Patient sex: F
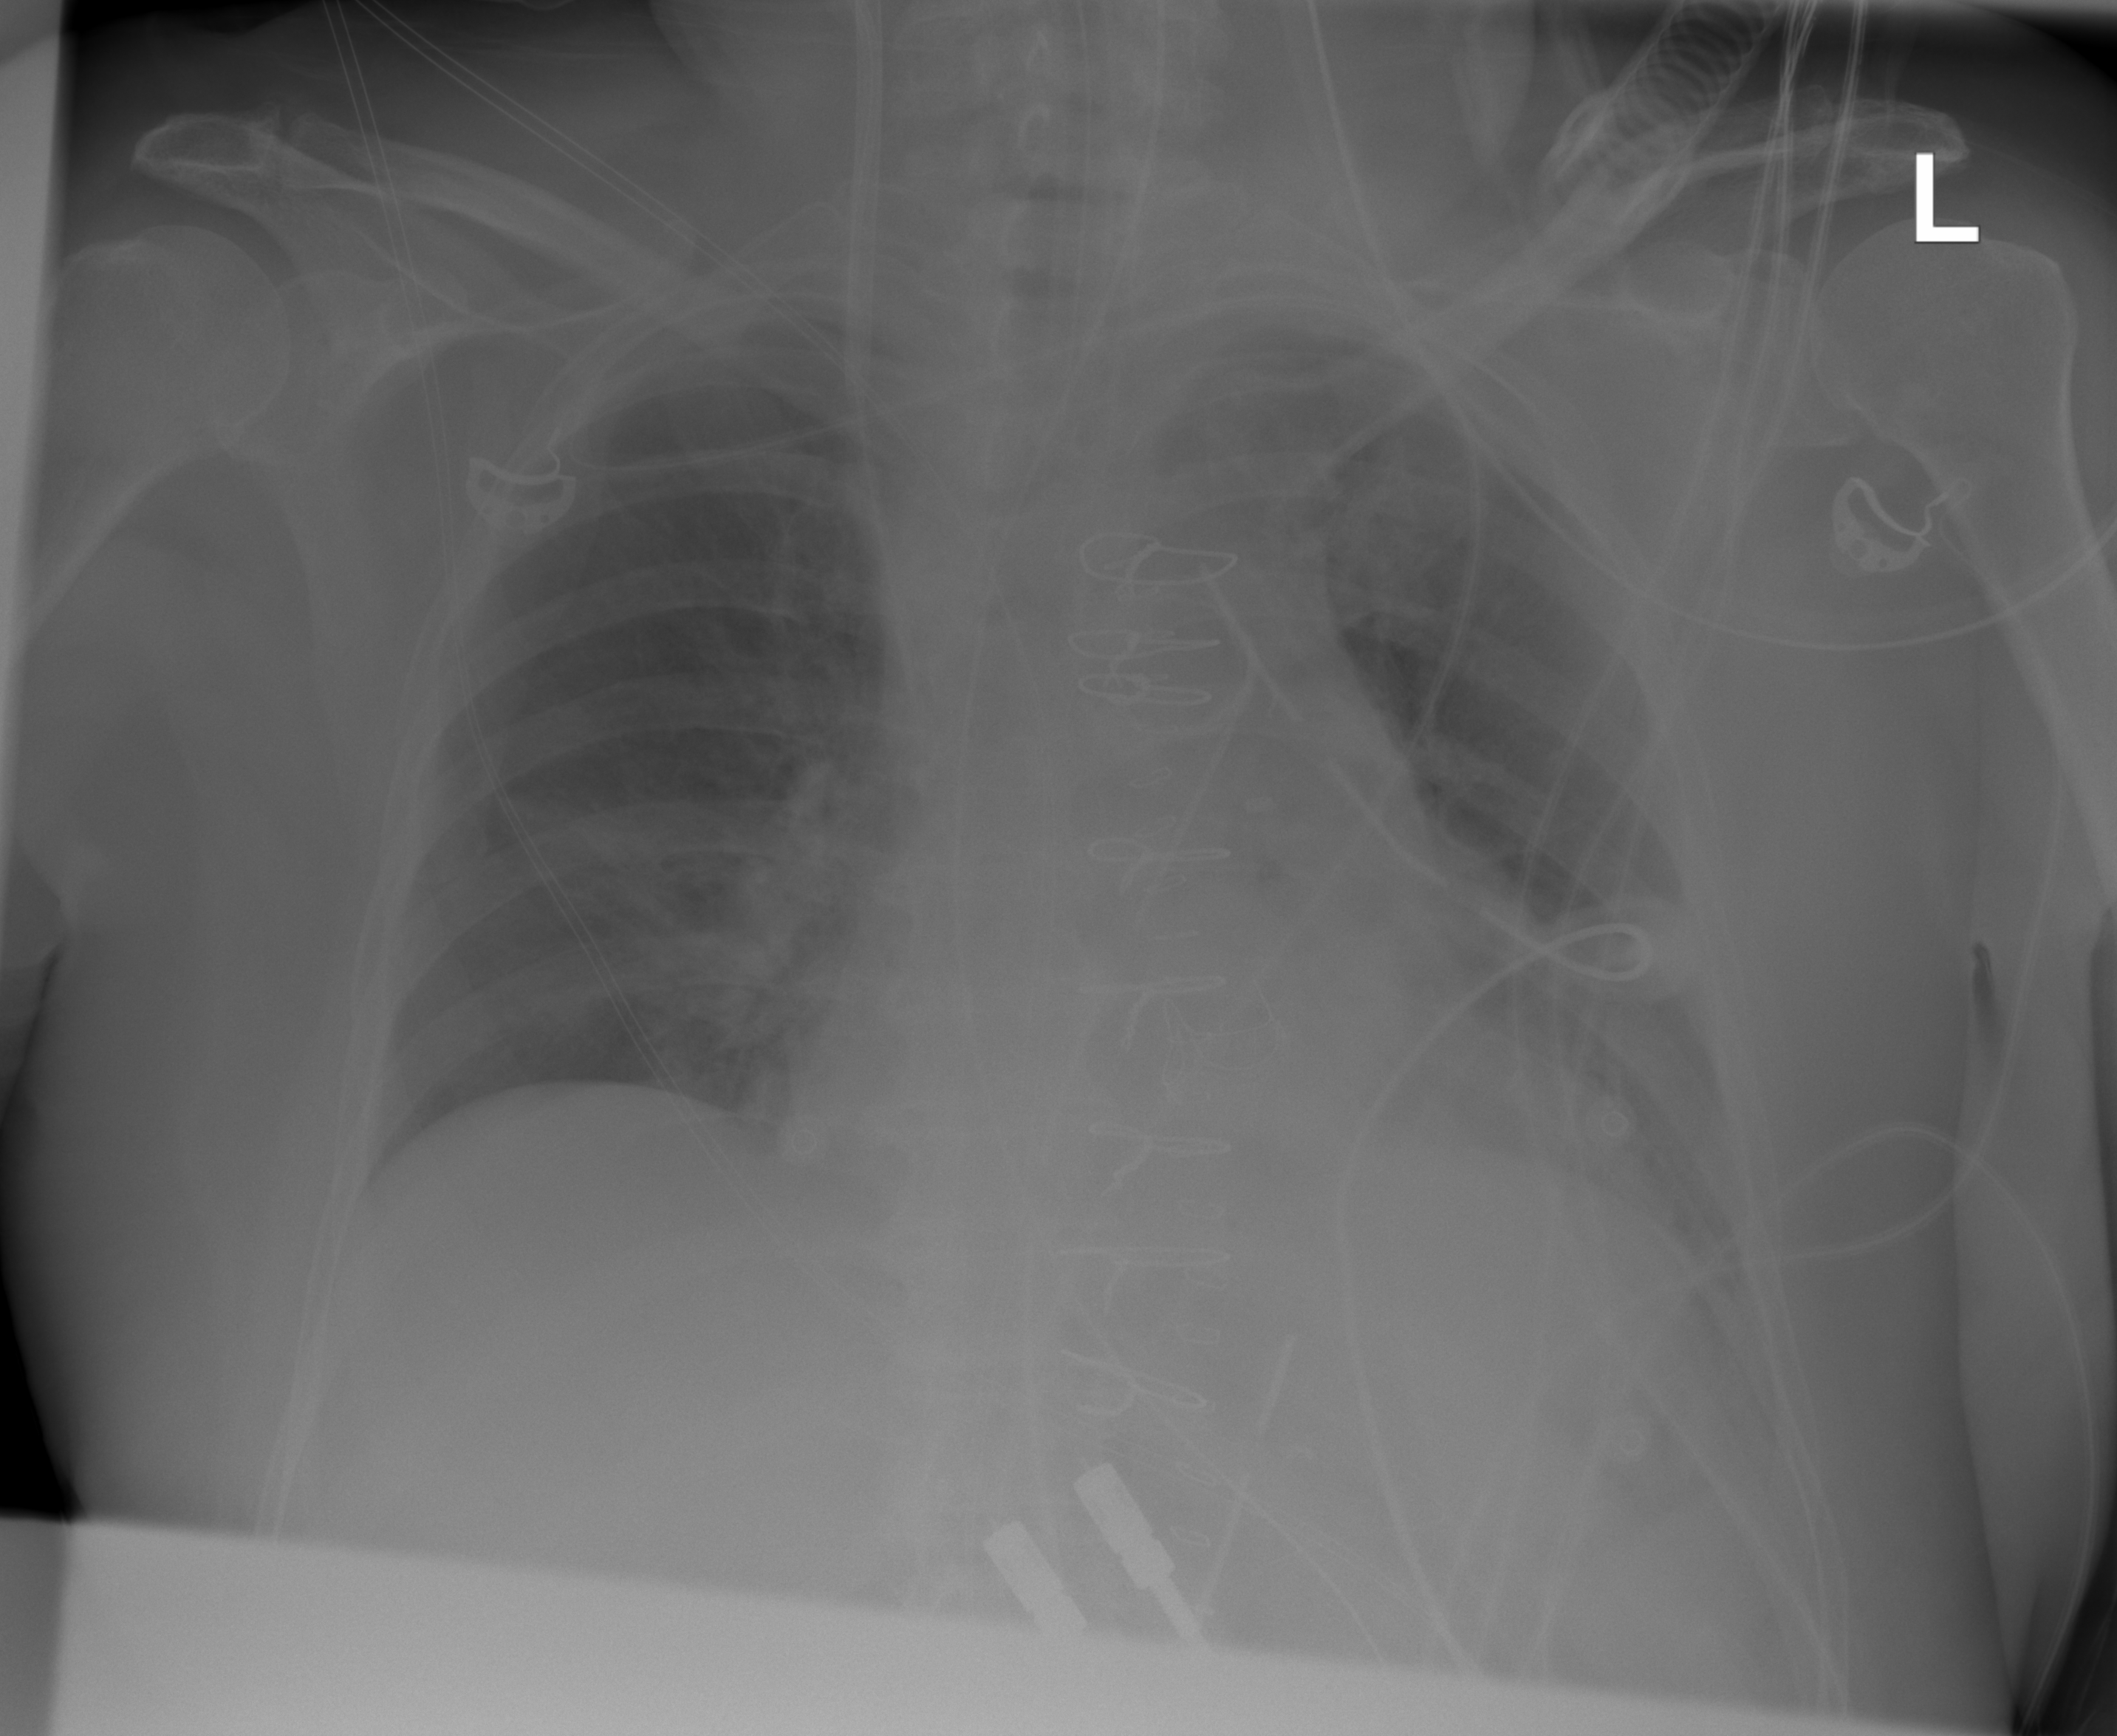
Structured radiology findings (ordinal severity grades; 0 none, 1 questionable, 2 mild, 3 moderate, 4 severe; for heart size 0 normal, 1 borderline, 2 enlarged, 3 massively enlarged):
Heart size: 1
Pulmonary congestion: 2
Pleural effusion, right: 0
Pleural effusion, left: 2
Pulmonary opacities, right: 1
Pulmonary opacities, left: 0
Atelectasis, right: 1
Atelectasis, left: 2